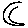
Label: moon